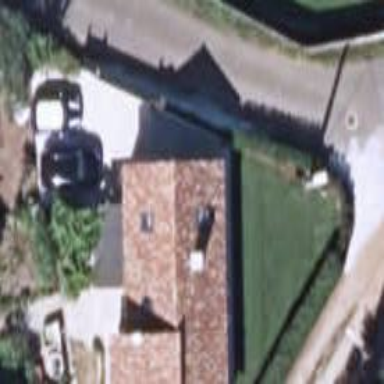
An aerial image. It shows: Simple house.